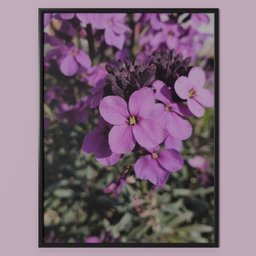
Label: decoration